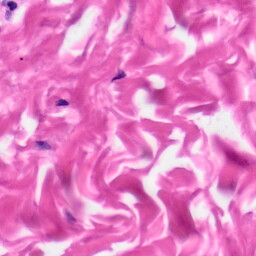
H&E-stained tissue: Skin